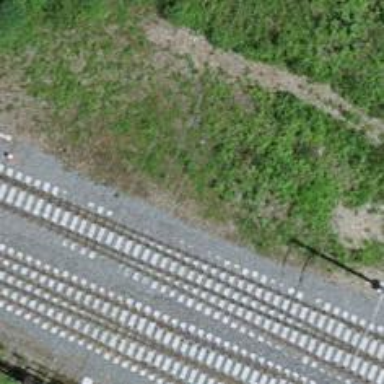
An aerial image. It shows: Railway with electrified contact lines.